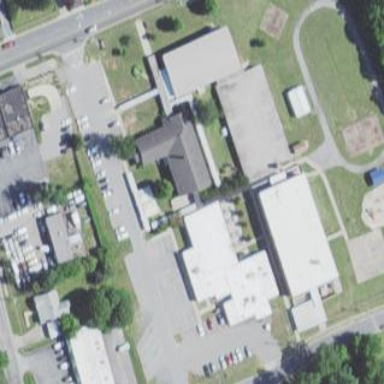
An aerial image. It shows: School building.